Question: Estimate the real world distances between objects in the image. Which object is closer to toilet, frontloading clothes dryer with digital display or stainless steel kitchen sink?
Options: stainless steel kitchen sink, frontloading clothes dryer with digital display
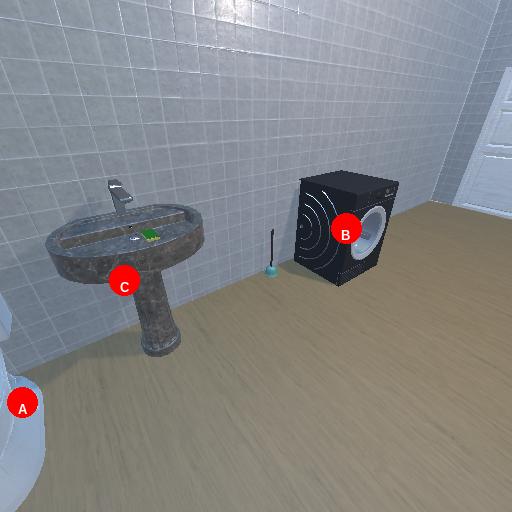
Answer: stainless steel kitchen sink